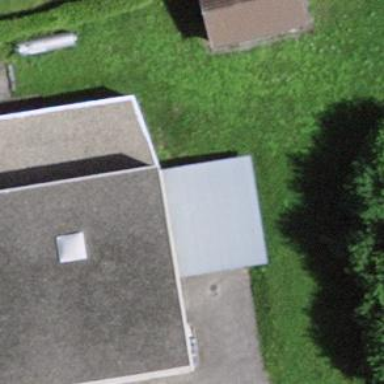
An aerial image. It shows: View of roof of building.